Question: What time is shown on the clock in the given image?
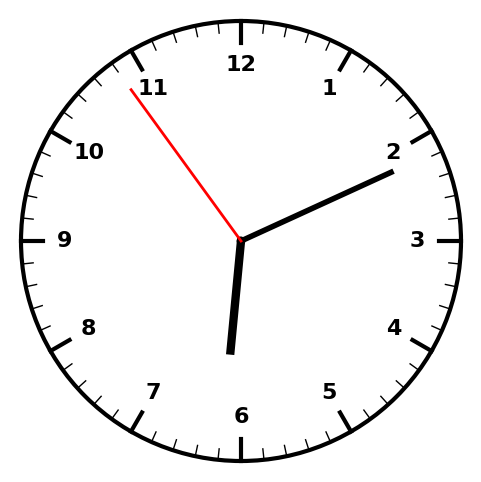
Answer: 06:10:54